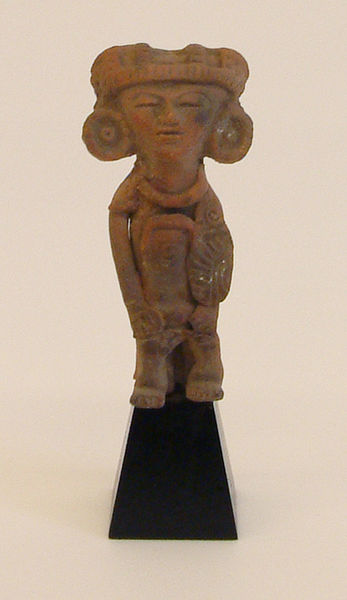
Titel: Figurine of mother and child
Standort: Amherst (Massachusetts, USA)
Institution: Mead Art Museum, Amherst College
Schlagwörter: hands, hat, red, black, buns, collar, face, hair, nose, old, woman, picture, brown, man, stone, head, orange, eyes, feet, stand, mouth, photo, sculpture, statue, small, person, human, ancient, arms, antique, ears, museum, religion, animal, legs, god, shield, warrior, figure, lips, primitive, stylized, bronze, artifact, carving, tan, pedestal, standing, little, lion, body, headdress, brows, clay, south american, carved, object, closed, aztek, aztec, carve, inca, figurine, deformed, lifesize, totem, south america, res, lion', earlobes, shrunk, shrunken, postament